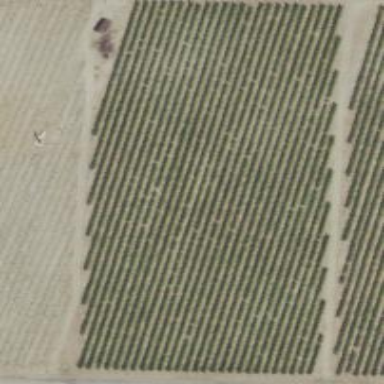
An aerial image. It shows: Vineyard where grapes are grown.